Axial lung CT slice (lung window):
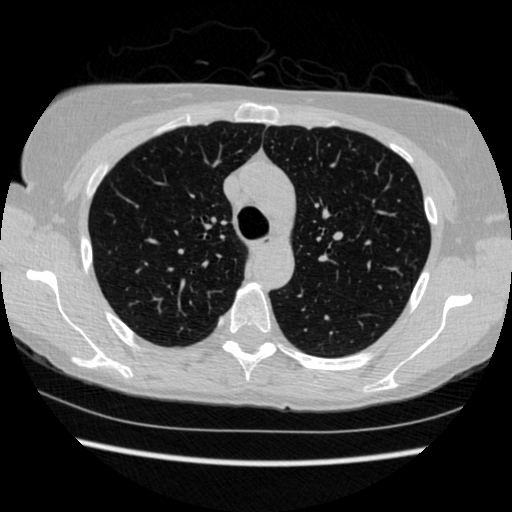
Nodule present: no